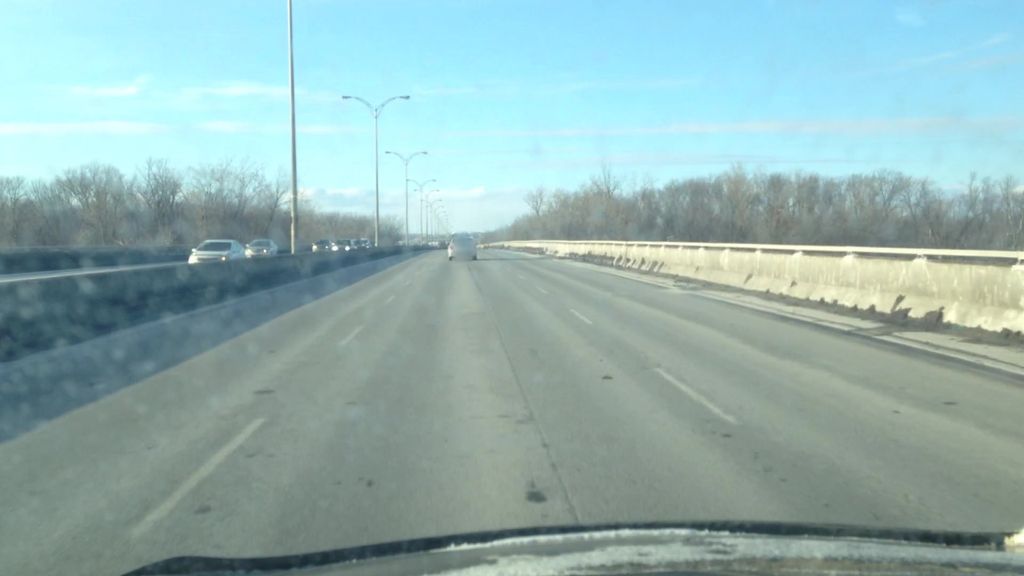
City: montreal